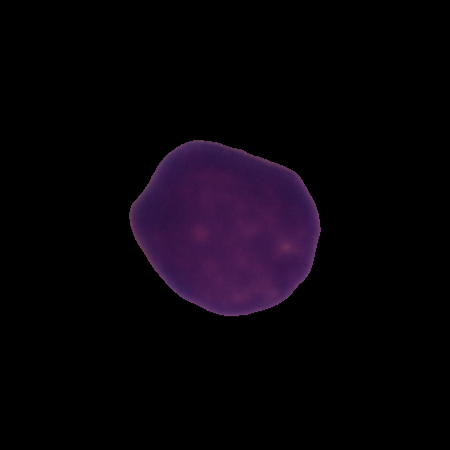
Label: healthy